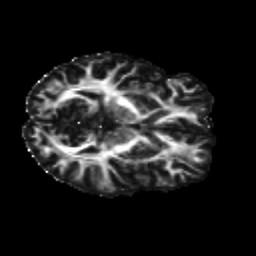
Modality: FA
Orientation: axial
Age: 22
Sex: female
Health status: healthy
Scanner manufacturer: siemens
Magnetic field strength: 3 T
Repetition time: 8.6 s
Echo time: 0.095 s